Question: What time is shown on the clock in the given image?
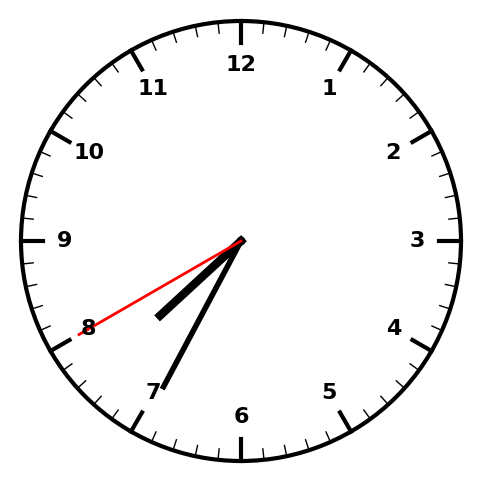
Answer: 07:34:40